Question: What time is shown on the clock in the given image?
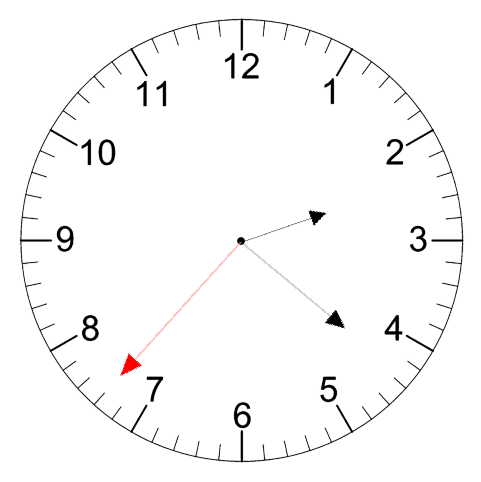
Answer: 02:21:37